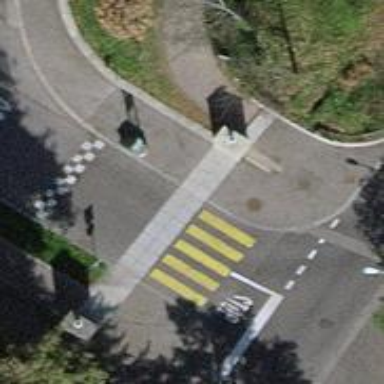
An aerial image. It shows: Footway with asphalt surface featuring zebra crossing.